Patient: sex M, age 60
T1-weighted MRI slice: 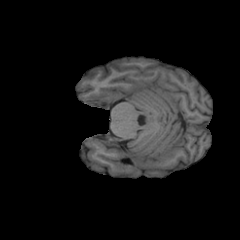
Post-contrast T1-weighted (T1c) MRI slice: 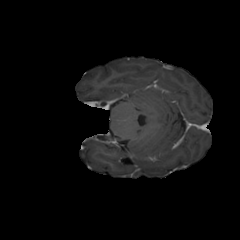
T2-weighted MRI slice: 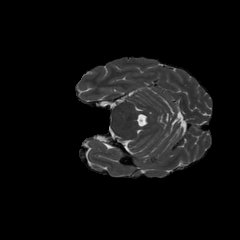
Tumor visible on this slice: no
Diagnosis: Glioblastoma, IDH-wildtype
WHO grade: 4